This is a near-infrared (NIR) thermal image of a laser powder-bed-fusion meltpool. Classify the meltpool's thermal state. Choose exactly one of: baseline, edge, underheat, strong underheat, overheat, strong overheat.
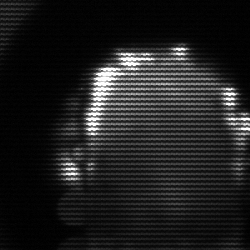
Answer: baseline